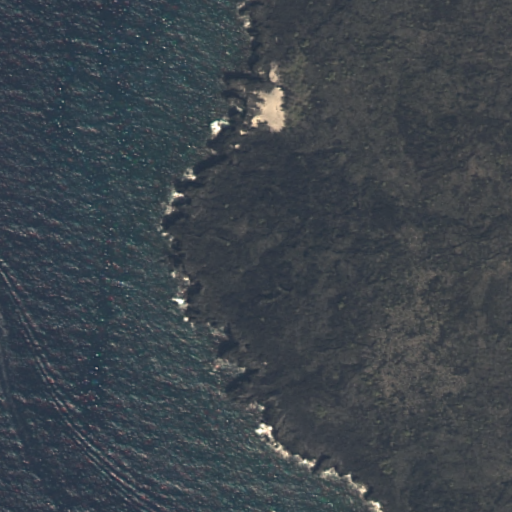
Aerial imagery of cape in Hawaii named Keawekāheka Point containing only unknown